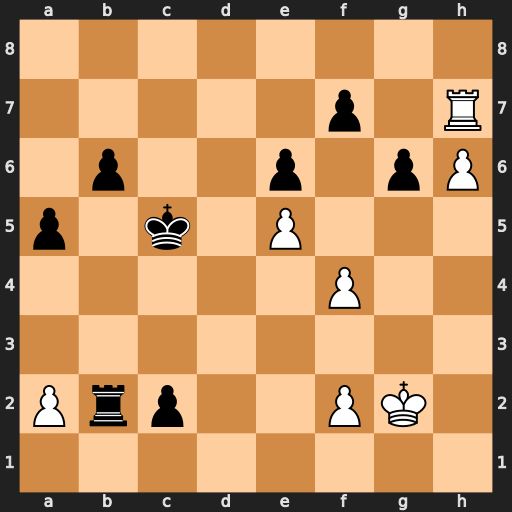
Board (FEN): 8/5p1R/1p2p1pP/p1k1P3/5P2/8/Prp2PK1/8
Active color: w
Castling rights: -
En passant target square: -
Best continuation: Rh8 Kc6 Rc8+